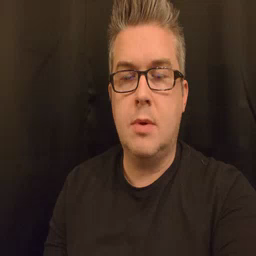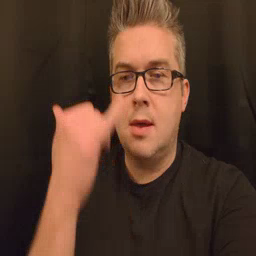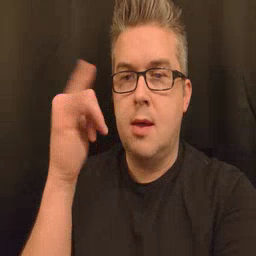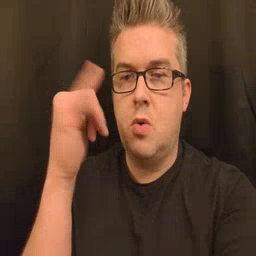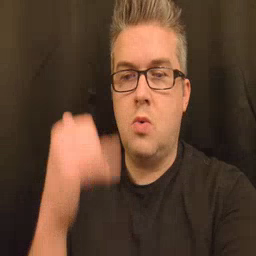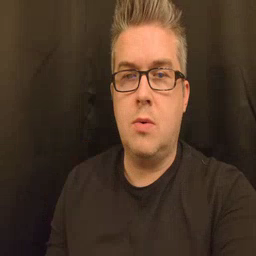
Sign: yellow